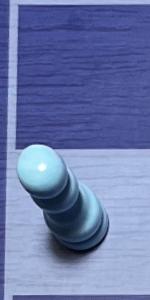
Label: Pawn_White